Question: I have to develop a project in java that uses a Stanford parser to separate the sentences and has to generate a graph that shows the relation between the words in a sentence.
for example: Ohio is located in America.
Output:

the image shows the graph. But the output need not be the same but it has to show relation between the words in graph form. The graph can be generated using Jgraph, Jung. But initially I have to integrate the parser software into my program. So how can I integrate a parser??
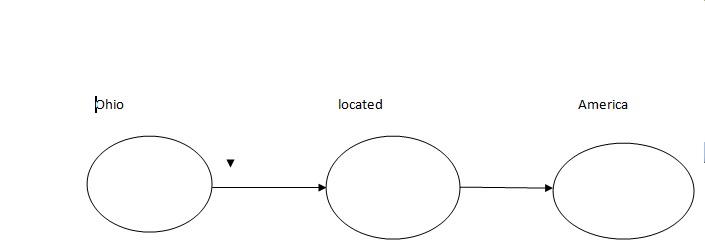
Answer: - <URL>- - Use the following snippet to parse sentences and return the constituency trees:'''
import java.io.StringReader;
import java.util.List;
import edu.stanford.nlp.ling.CoreLabel;
import edu.stanford.nlp.process.TokenizerFactory;
import edu.stanford.nlp.parser.lexparser.LexicalizedParser;
import edu.stanford.nlp.process.CoreLabelTokenFactory;
import edu.stanford.nlp.process.PTBTokenizer;
import edu.stanford.nlp.process.Tokenizer;
import edu.stanford.nlp.trees.Tree;
class Parser {
private final static String PCG_MODEL = "edu/stanford/nlp/models/lexparser/englishPCFG.ser.gz";
private final TokenizerFactory<CoreLabel> tokenizerFactory = PTBTokenizer.factory(new CoreLabelTokenFactory(), "invertible=true");
private final LexicalizedParser parser = LexicalizedParser.loadModel(PCG_MODEL);
public Tree parse(String str) {
List<CoreLabel> tokens = tokenize(str);
Tree tree = parser.apply(tokens);
return tree;
}
private List<CoreLabel> tokenize(String str) {
Tokenizer<CoreLabel> tokenizer =
tokenizerFactory.getTokenizer(
new StringReader(str));
return tokenizer.tokenize();
}
public static void main(String[] args) {
String str = "My dog also likes eating sausage.";
Parser parser = new Parser();
Tree tree = parser.parse(str);
List<Tree> leaves = tree.getLeaves();
// Print words and Pos Tags
for (Tree leaf : leaves) {
Tree parent = leaf.parent(tree);
System.out.print(leaf.label().value() + "-" + parent.label().value() + " ");
}
System.out.println();
}
}
'''